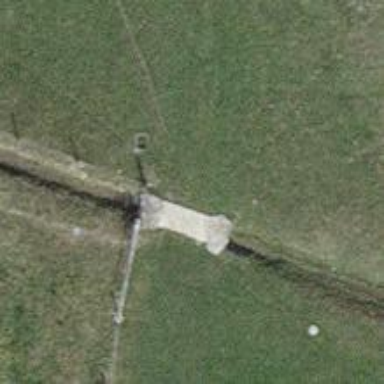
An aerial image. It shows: Culvert tunnel.